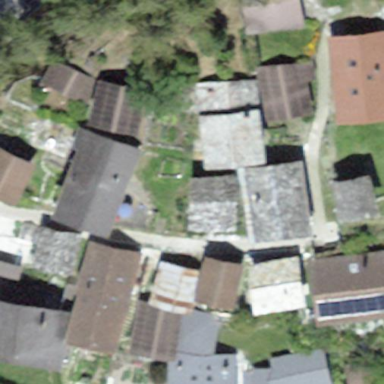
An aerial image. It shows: Residential area.